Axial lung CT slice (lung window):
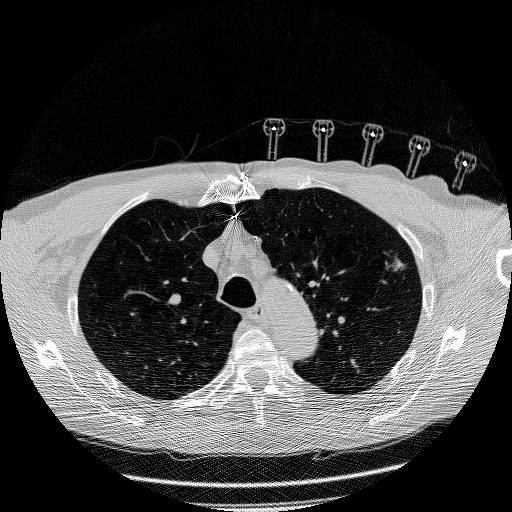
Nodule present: yes
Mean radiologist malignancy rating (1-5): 4